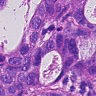
Metastatic tissue present: yes